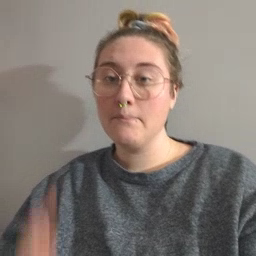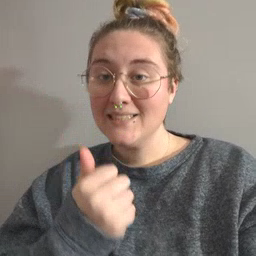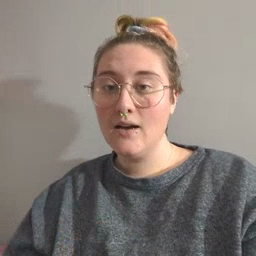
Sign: pizza